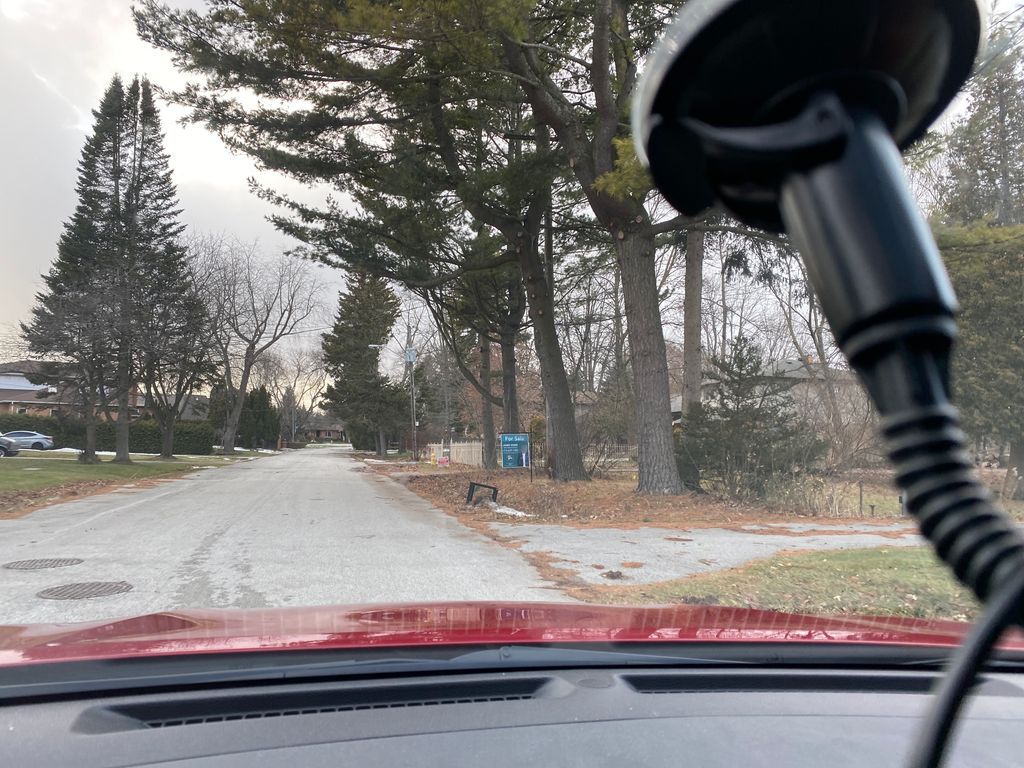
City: toronto